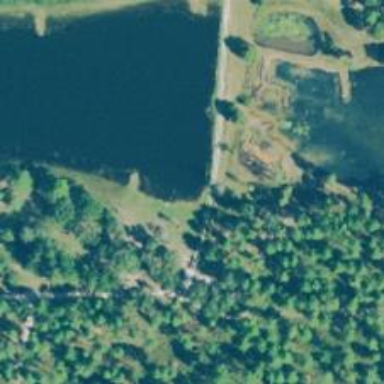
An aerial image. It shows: Dam along waterway.